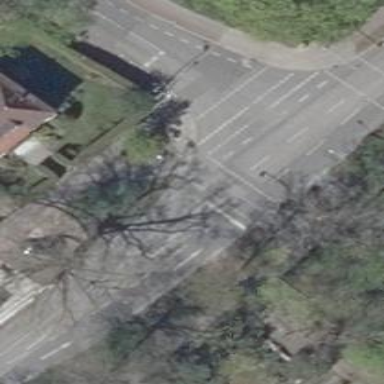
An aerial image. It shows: Road with traffic signals.